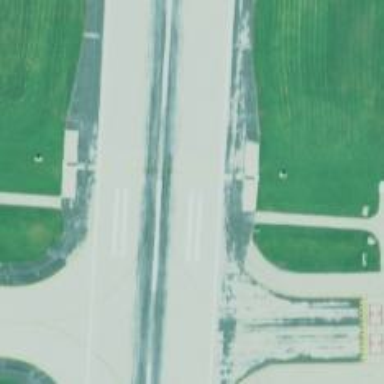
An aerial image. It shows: Airport with arresting gear.